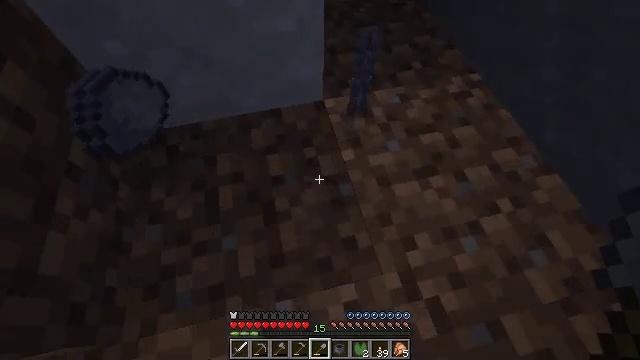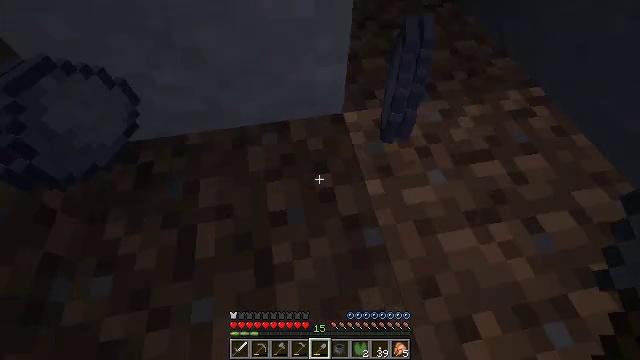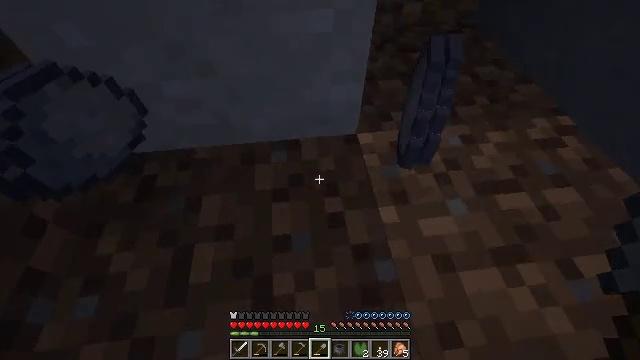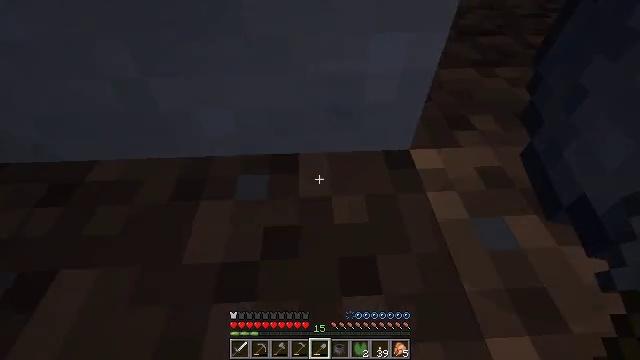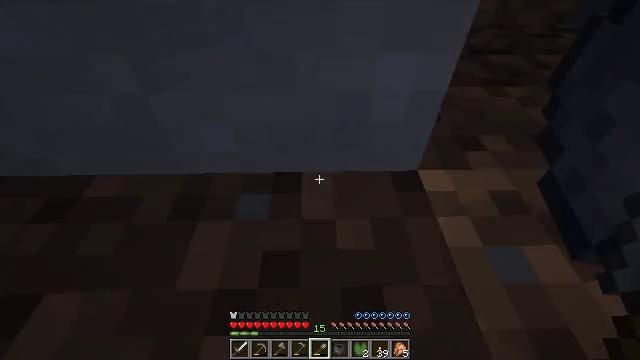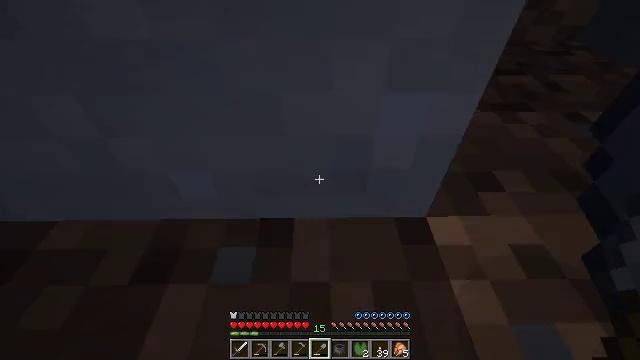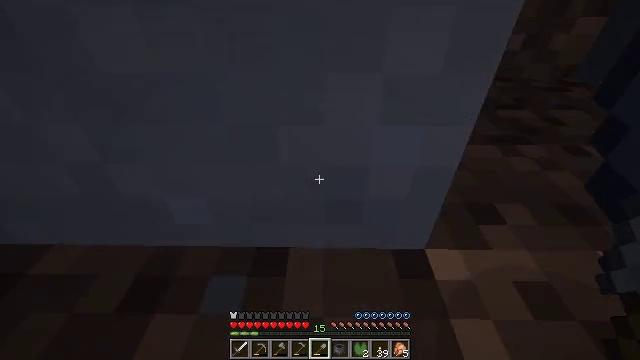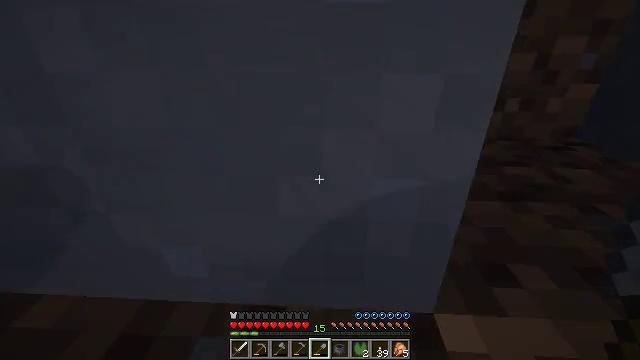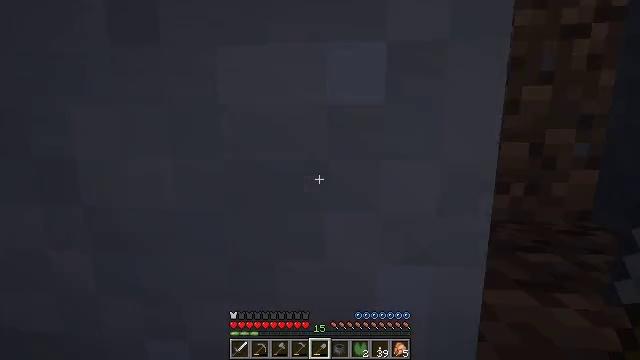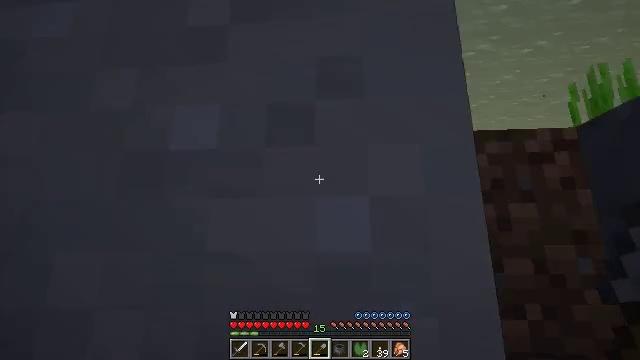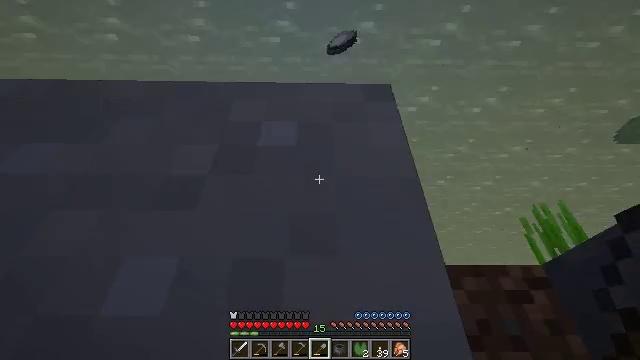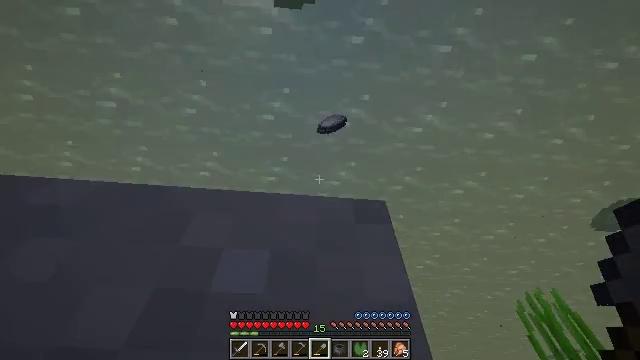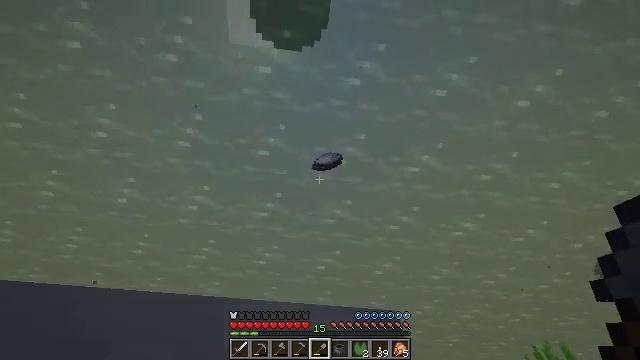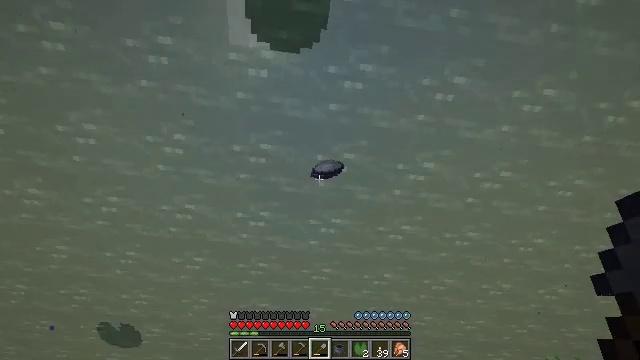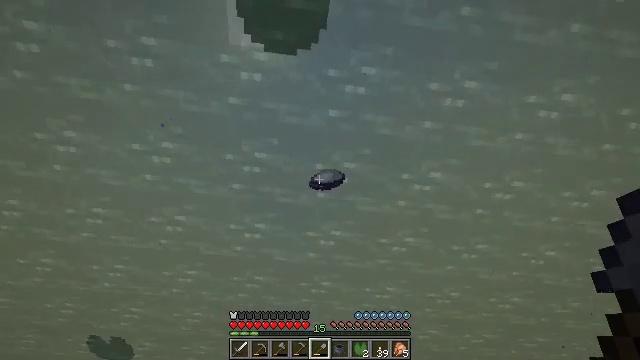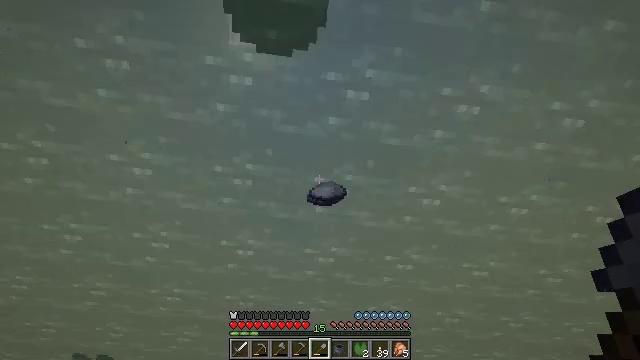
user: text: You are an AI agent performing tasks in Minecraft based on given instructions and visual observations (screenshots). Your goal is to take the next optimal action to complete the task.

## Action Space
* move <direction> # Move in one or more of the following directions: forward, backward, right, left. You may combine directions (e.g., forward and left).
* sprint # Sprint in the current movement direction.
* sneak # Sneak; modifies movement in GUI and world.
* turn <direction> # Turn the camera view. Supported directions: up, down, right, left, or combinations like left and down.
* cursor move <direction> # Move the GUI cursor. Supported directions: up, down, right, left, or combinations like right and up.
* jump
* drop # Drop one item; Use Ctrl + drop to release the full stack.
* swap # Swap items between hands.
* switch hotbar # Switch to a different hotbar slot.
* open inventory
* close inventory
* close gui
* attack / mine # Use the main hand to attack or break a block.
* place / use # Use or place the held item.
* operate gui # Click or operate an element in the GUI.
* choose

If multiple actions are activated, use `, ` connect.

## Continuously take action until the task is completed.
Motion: motion action
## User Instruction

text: Attack the clay block to obtain it.
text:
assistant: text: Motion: move forward, sprint, turn left and up
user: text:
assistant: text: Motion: move forward, sprint, turn left and up
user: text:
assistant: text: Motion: move forward, sprint, turn left and up
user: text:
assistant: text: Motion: move forward, sprint, turn left and up
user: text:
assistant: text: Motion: move forward, sprint, turn up
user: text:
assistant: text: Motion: move forward, sprint, turn left and up
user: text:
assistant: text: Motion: move forward, sprint, turn left and up
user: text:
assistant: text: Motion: move forward, sprint, turn left and up, jump
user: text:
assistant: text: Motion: move forward, sprint, turn up, jump
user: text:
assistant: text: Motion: move forward, sprint, turn right and up, jump
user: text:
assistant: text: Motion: move forward, sprint, turn right and up, jump
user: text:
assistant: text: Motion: move forward, sprint, turn right and up, jump
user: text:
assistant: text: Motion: move forward, sprint, jump
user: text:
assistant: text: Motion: move forward, sprint, jump
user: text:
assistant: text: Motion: move forward, sprint, jump
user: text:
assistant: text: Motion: move forward, sprint, turn down, jump
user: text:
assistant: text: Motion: move forward, sprint, turn down, jump
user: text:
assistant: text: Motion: move forward, sprint, turn down
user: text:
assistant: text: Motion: move forward, sprint, turn down
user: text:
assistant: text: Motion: move forward, sprint, turn left and down
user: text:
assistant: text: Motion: move forward, sprint, turn left and down
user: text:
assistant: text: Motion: move forward, sprint, turn left and down
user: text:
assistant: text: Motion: move forward, sprint, turn left and down
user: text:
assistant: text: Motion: move forward, sprint, turn left and down
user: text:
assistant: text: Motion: move forward, sprint, turn left and down
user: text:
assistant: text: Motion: move forward, sprint, turn down
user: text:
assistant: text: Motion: move forward, sprint
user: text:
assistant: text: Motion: move forward, sprint
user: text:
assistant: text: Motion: move forward, sprint, turn right and down
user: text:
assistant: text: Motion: move forward, sprint, turn right and down